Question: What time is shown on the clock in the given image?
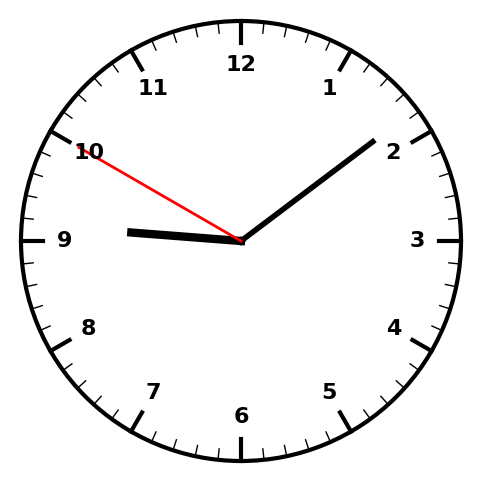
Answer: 09:08:50